Field crop: maize
Growth stage: 2
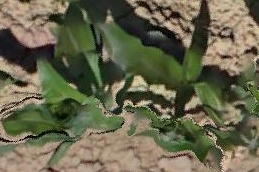
Species: maize